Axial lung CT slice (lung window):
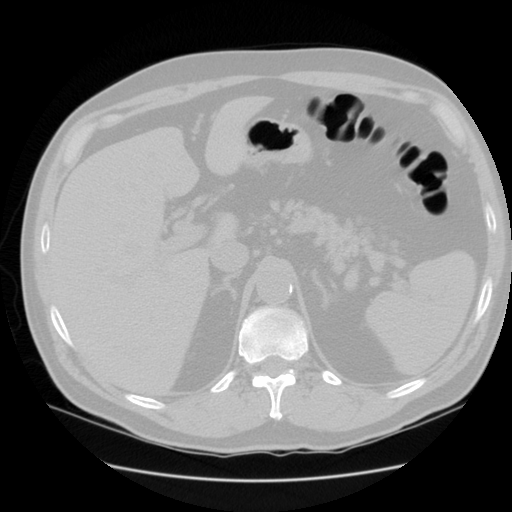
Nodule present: no